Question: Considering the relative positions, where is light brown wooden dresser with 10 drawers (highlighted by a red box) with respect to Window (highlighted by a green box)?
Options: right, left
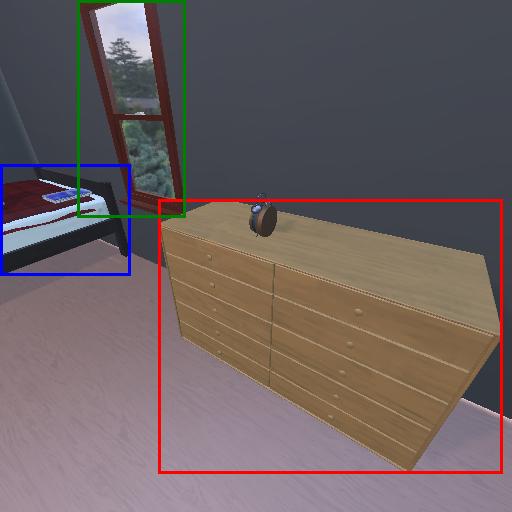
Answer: right